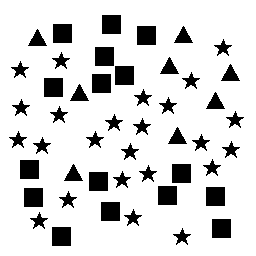
Squares: 16
Triangles: 8
Stars: 24
Total shapes: 48